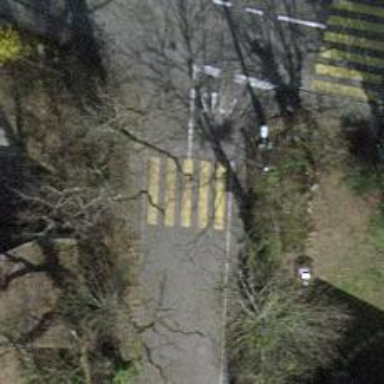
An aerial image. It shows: Marked crossing with zebra stripes on the road.